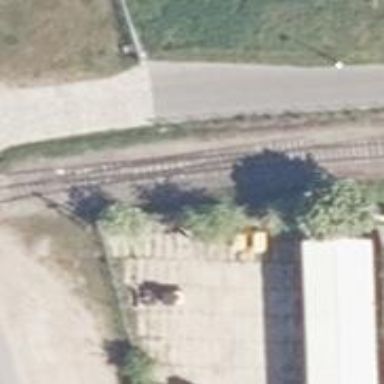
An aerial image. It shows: Railway switch.